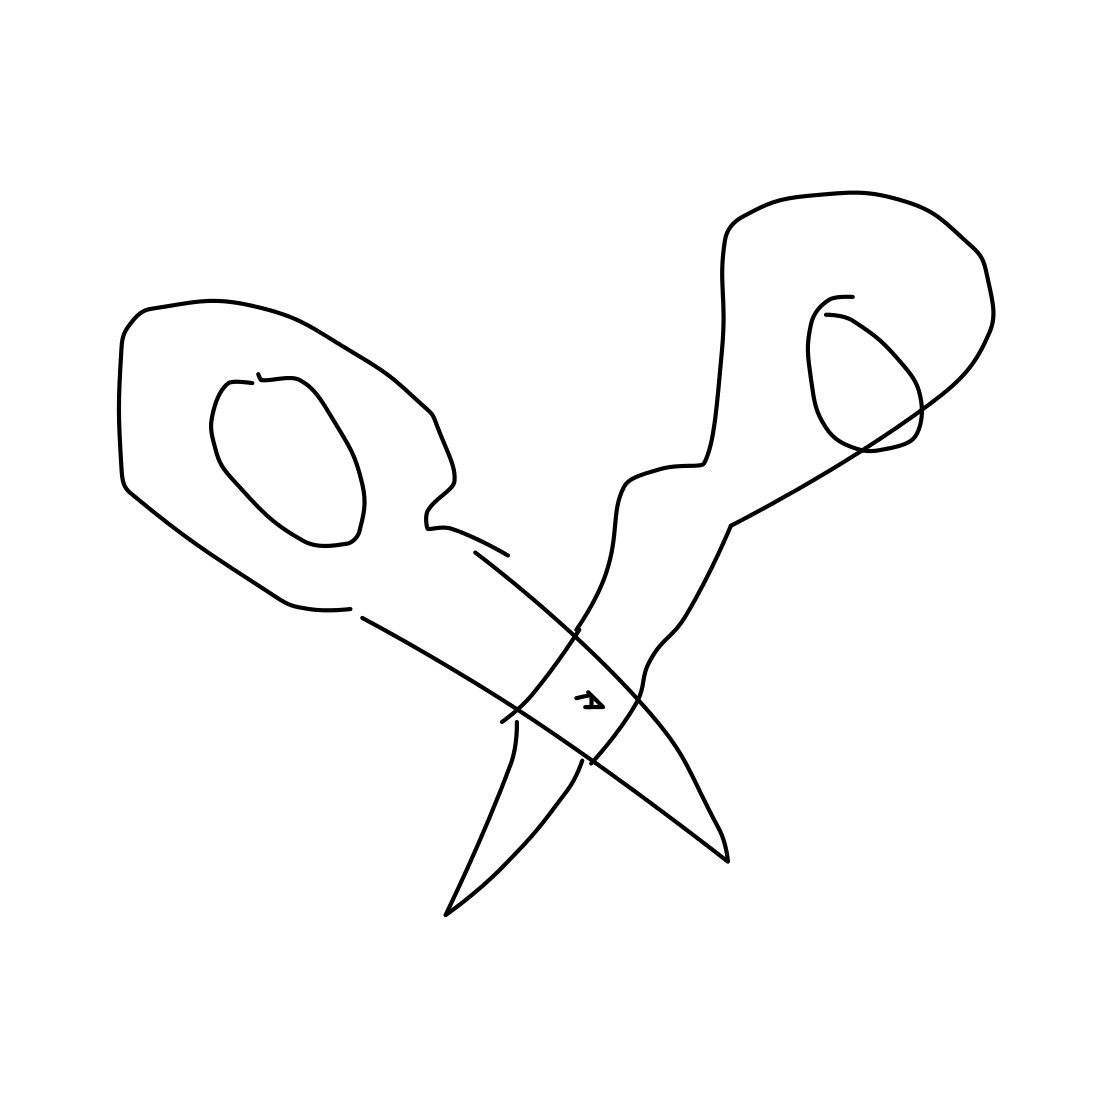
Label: scissors